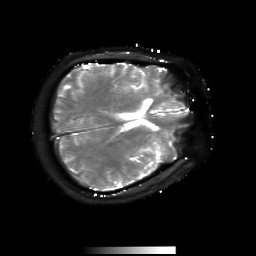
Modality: T2starmap
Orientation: axial
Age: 44
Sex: male
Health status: ill